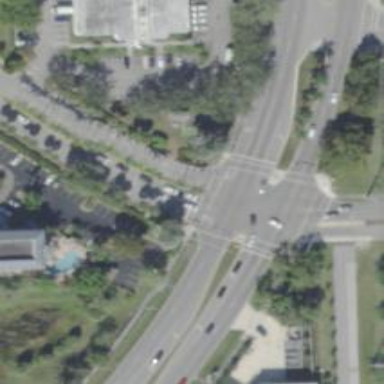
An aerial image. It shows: Uncontrolled road crossing with lines marking the way.